Question: I tried to update my PyCharm but it got corrupted so I had to reinstall the program, since doing so I lost my previous settings.
Before, I used to be able to enter a file name into the Terminal (Not Python Console) and the code would run.
E.g I have a file named 'code.py', I could enter 'code' and it would run and print the statement.
'''
print("Hello World")
'''
But now when I try this, the Terminal returns no print statement output and simply opens up the 'code.py' tab on PyCharm. What settings do I need to change? I have included a screenshot.

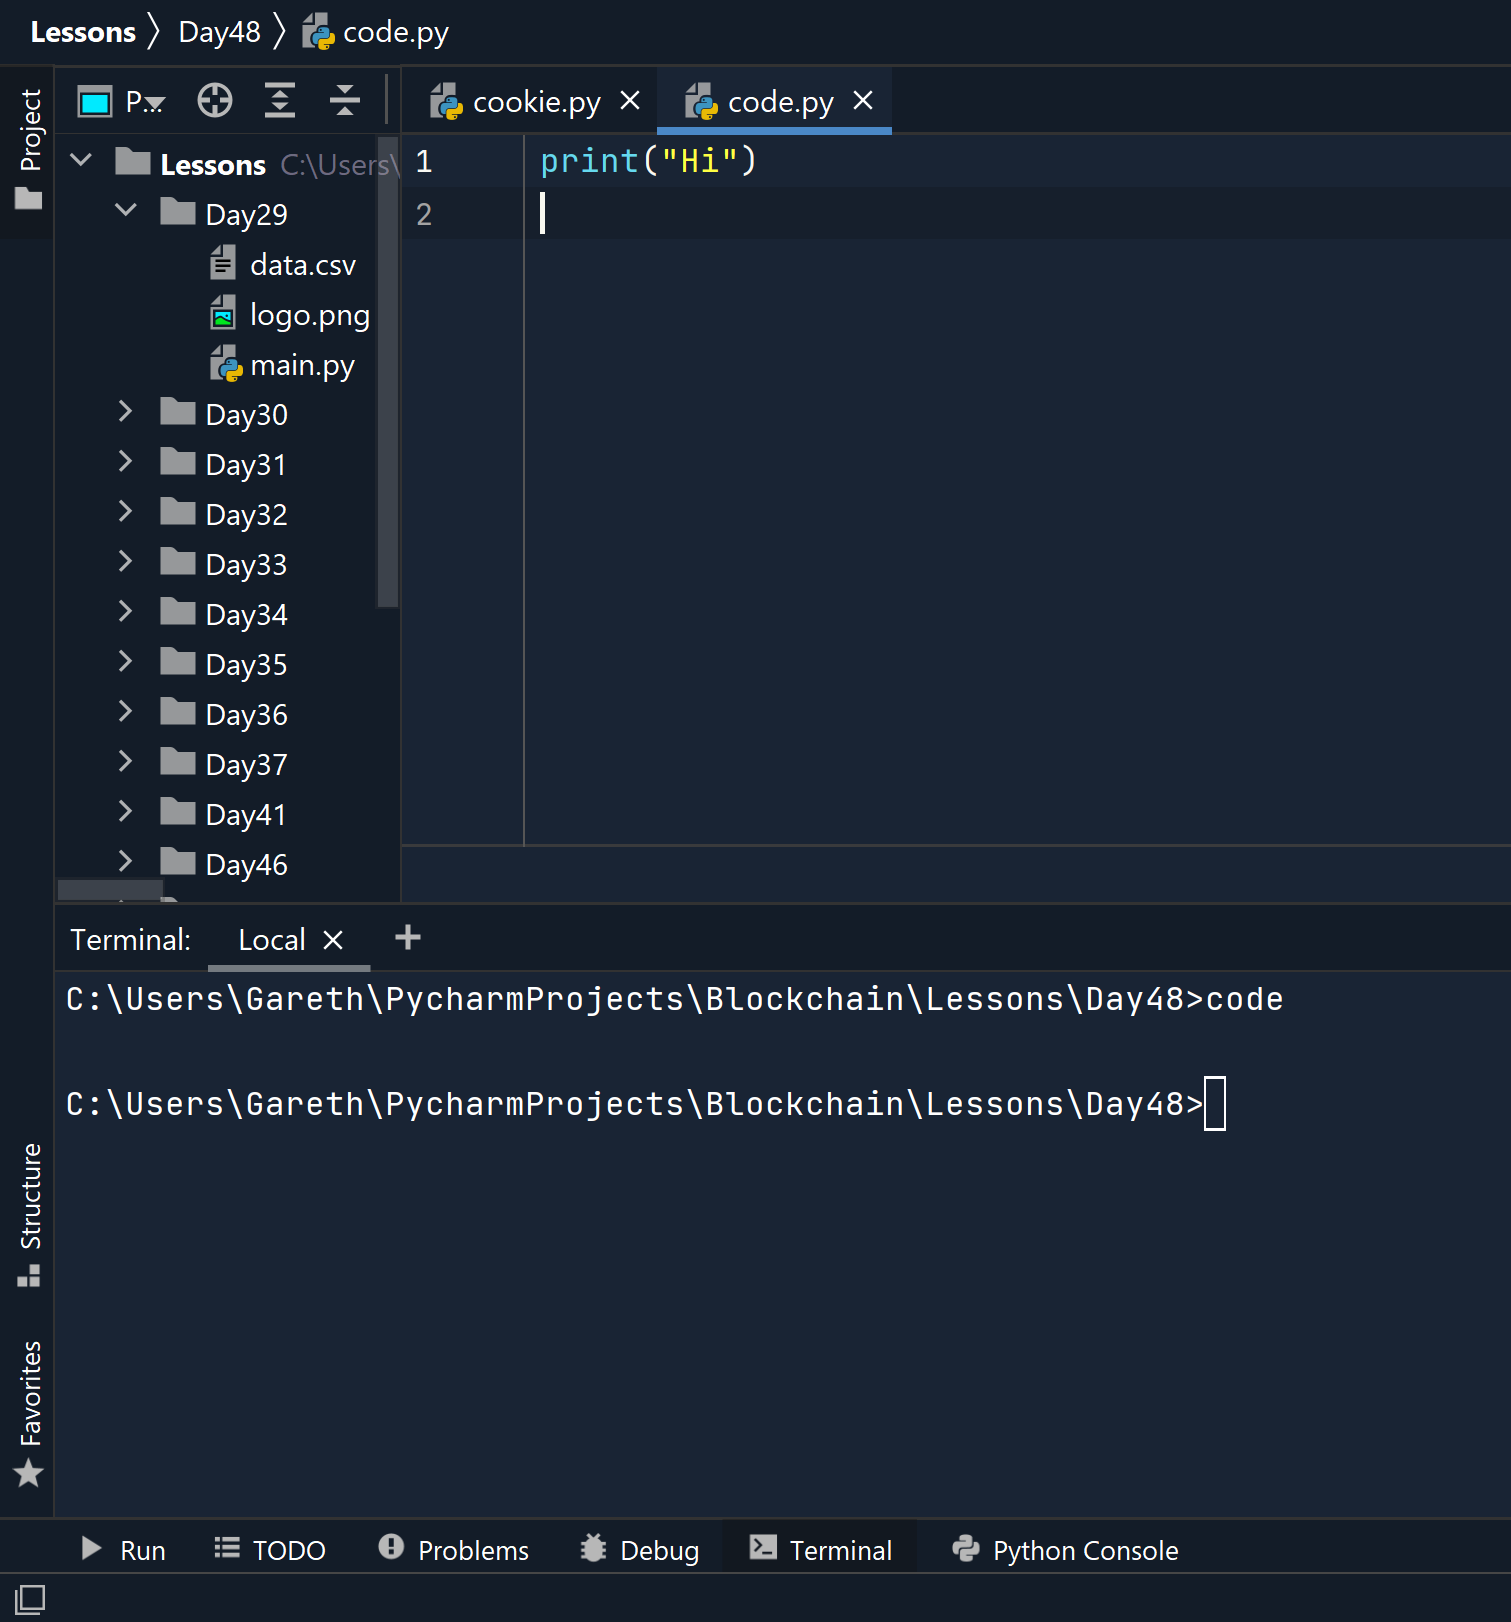
Answer: Open the terminal and type:
'''
python code.py
'''